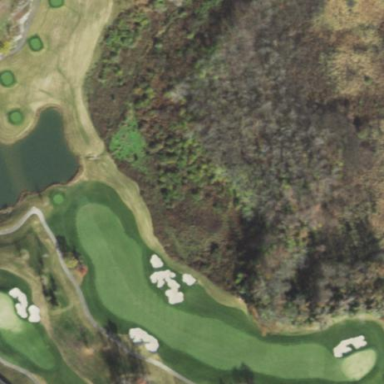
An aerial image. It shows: Grassy area designated as golf fairway.